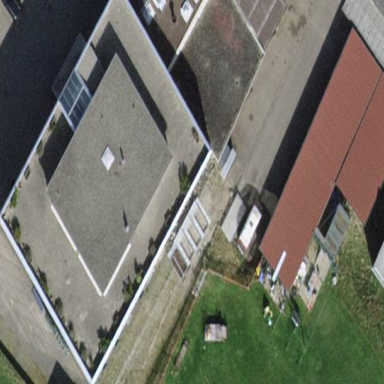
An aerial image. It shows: Industrial building.